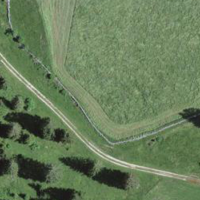
EUNIS habitat code: 24
Species observed at this site:
Lycaena phlaeas